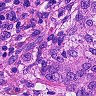
Metastatic tissue present: yes